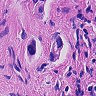
Metastatic tissue present: yes